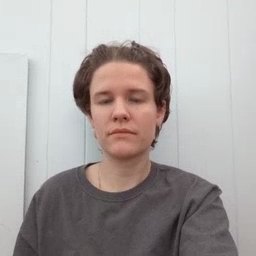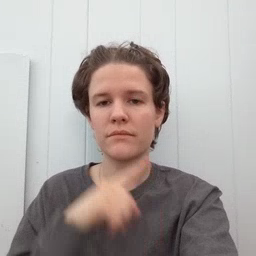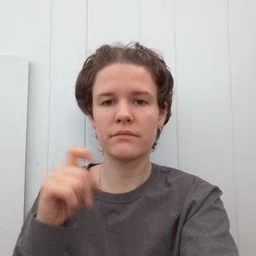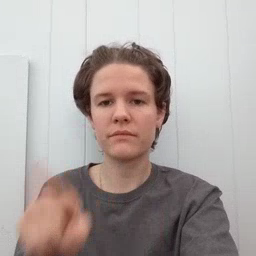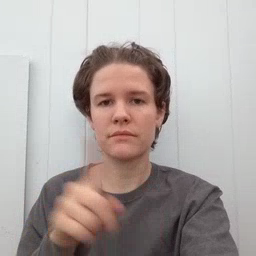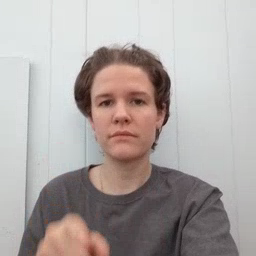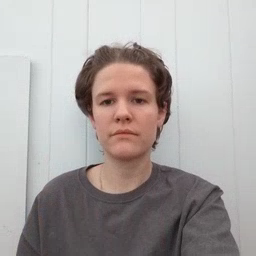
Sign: dryer